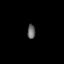
Tissue: prostate
Cell type: T cells
Senescence score: 0.3015
Nuclear area (px): 110
Mean DAPI intensity: 103.527